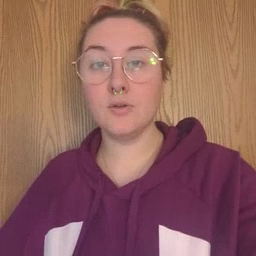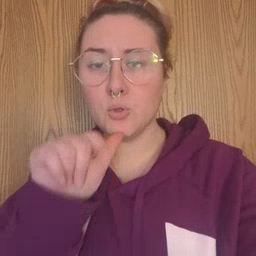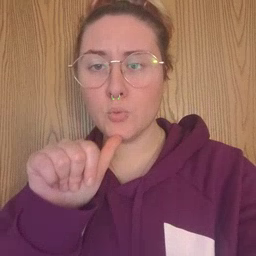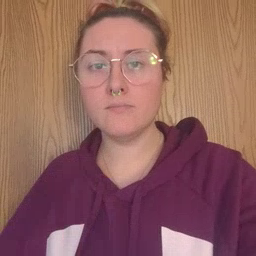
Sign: who